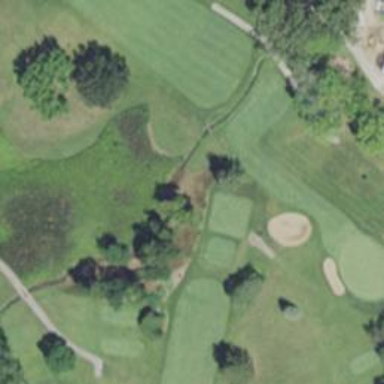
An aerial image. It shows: Golf tee on grassy land.